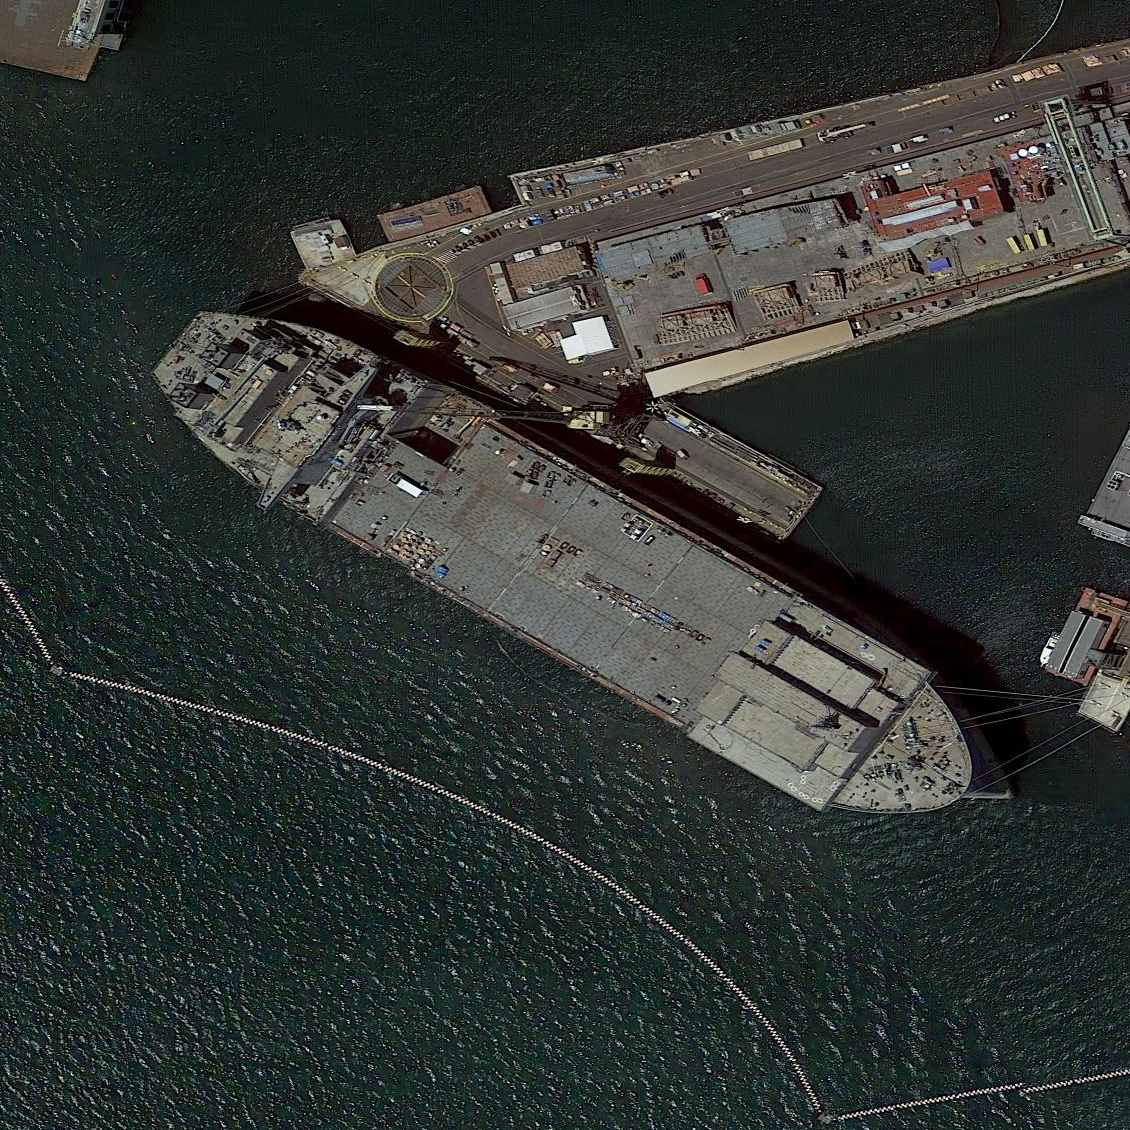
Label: civil